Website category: sports
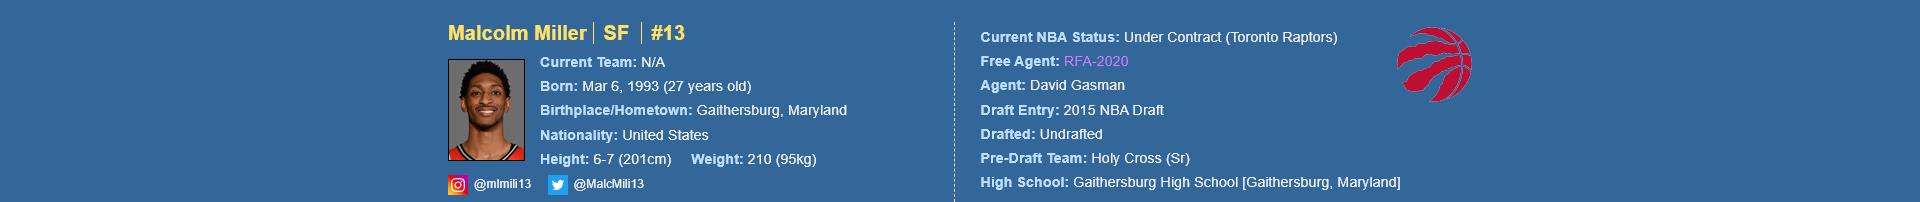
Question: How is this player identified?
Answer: Malcolm Miller

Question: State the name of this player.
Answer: Malcolm Miller

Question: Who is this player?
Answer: Malcolm Miller

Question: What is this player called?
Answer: Malcolm Miller

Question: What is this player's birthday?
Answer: Mar 6, 1993

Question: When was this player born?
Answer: Mar 6, 1993

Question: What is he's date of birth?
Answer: Mar 6, 1993

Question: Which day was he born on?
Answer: Mar 6, 1993

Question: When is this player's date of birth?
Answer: Mar 6, 1993

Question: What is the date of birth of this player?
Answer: Mar 6, 1993

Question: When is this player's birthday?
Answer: Mar 6, 1993

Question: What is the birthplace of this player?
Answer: Gaithersburg, Maryland

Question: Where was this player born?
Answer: Gaithersburg, Maryland

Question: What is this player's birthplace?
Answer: Gaithersburg, Maryland

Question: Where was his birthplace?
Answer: Gaithersburg, Maryland

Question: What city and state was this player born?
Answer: Gaithersburg, Maryland

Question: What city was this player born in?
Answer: Gaithersburg, Maryland

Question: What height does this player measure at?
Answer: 6-7 (201cm)

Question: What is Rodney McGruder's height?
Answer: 6-7 (201cm)

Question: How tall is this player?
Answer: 6-7 (201cm)

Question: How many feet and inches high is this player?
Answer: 6-7 (201cm)

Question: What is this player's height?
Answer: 6-7 (201cm)

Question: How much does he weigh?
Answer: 210 (95kg)

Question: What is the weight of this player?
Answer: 210 (95kg)

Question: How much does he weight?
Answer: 210 (95kg)

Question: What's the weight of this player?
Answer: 210 (95kg)

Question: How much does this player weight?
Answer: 210 (95kg)

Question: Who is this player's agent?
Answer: David Gasman

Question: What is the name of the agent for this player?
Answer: David Gasman

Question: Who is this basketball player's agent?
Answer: David Gasman

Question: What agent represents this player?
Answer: David Gasman

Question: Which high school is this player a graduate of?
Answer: Gaithersburg High School

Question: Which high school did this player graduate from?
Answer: Gaithersburg High School

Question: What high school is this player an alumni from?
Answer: Gaithersburg High School

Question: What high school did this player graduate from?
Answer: Gaithersburg High School

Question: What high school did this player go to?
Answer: Gaithersburg High School

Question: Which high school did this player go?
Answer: Gaithersburg High School